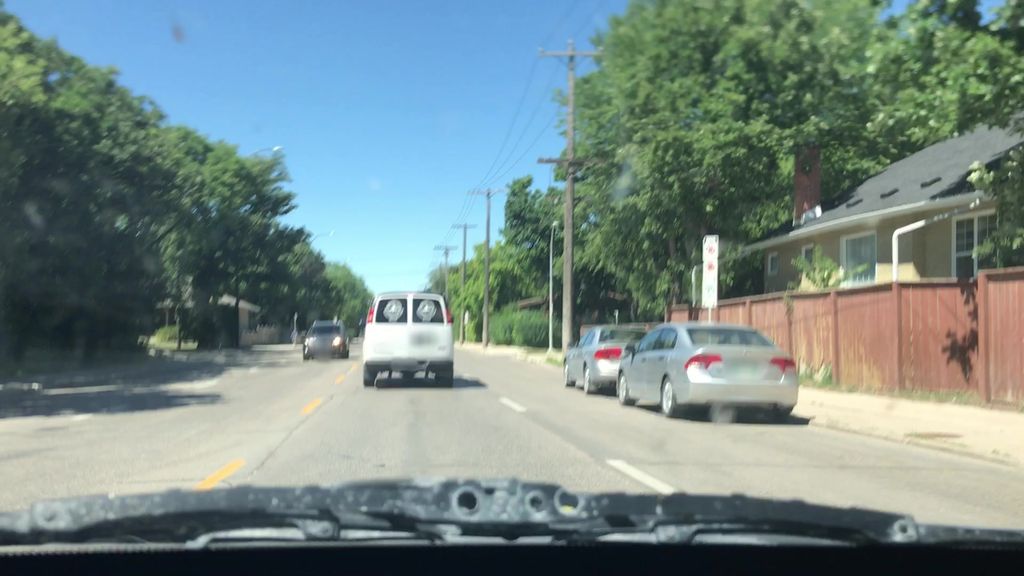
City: winnipeg